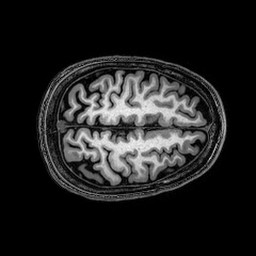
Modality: T1w
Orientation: axial
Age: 21
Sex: male